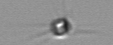
Label: Calciopappus